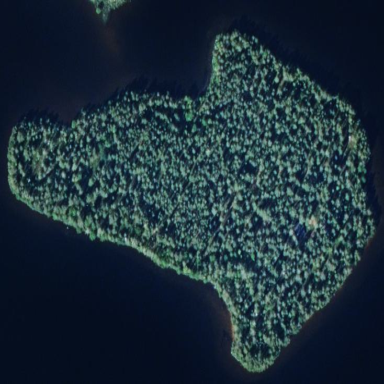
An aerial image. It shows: Islet.